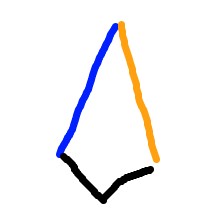
Shape: kite